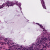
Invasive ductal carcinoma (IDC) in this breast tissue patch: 0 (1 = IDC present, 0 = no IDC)